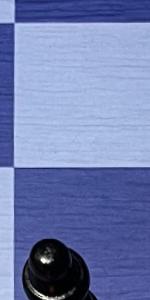
Label: Empty